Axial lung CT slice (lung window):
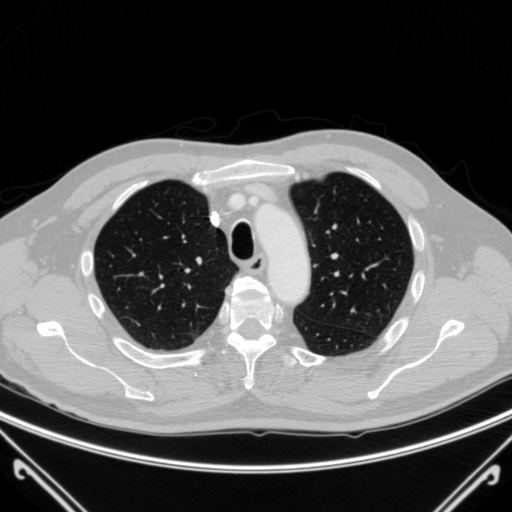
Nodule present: no